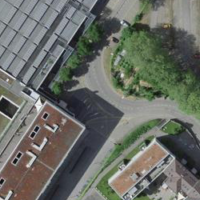
EUNIS habitat code: 54
Species observed at this site:
Erigeron karvinskianus
Symphoricarpos albus